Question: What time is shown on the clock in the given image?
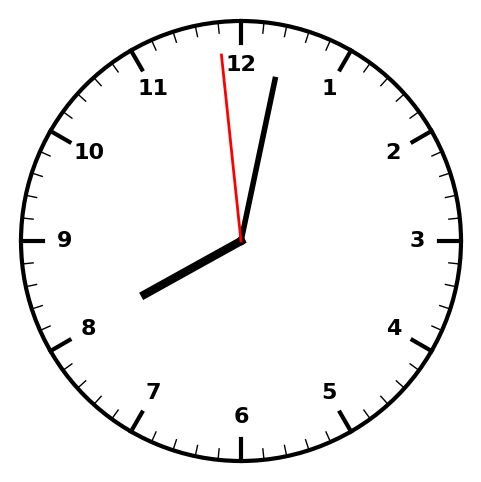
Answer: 08:01:59